Aerial crown-view tile of a tropical tree (Barro Colorado Island, Panama), acquired 20250217:
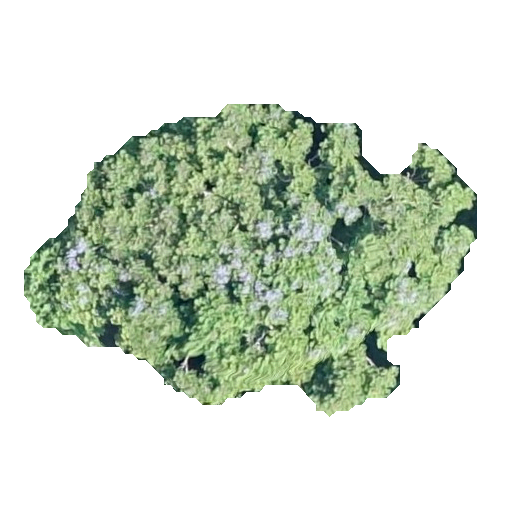
Species: Jacaranda copaia
GBIF accepted scientific name: Jacaranda copaia
Crown area: 140.006 m²